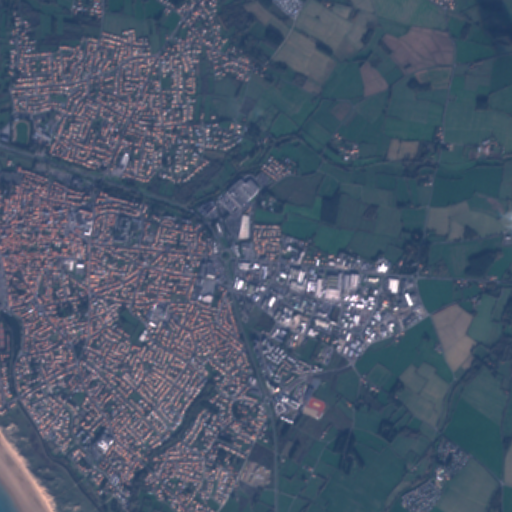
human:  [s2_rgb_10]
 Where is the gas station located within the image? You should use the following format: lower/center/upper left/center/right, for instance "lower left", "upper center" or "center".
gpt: The gas station is located in the center of the image.
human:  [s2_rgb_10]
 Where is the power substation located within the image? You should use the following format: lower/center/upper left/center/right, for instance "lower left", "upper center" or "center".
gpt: The power substation is located in the center right of the image.
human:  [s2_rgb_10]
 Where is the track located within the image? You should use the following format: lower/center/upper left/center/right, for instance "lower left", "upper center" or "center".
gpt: The track is located in the upper left of the image.
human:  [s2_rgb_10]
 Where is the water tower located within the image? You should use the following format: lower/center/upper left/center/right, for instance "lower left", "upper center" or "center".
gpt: The water tower is located in the lower left of the image.
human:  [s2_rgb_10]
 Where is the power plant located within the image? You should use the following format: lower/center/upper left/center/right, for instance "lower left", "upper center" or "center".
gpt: There is no power plant in the image.